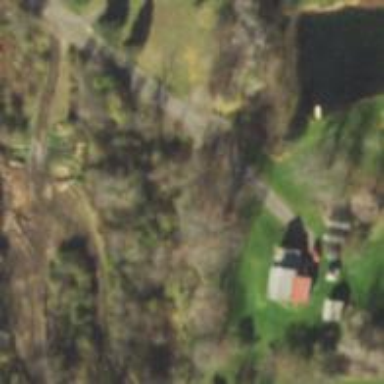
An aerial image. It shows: Residential road.